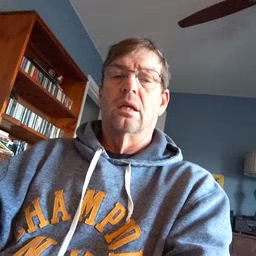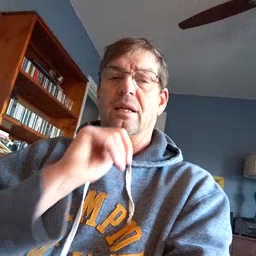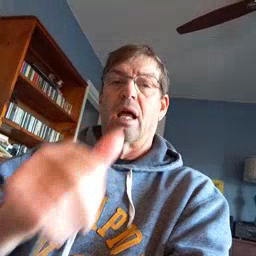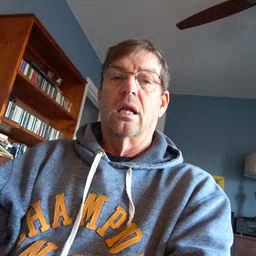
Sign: not